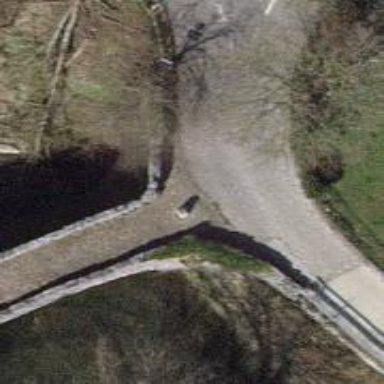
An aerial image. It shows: Bollard barrier.